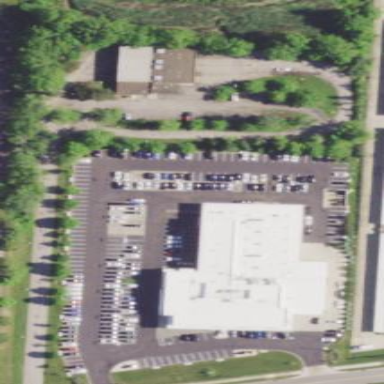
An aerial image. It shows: Car shop.